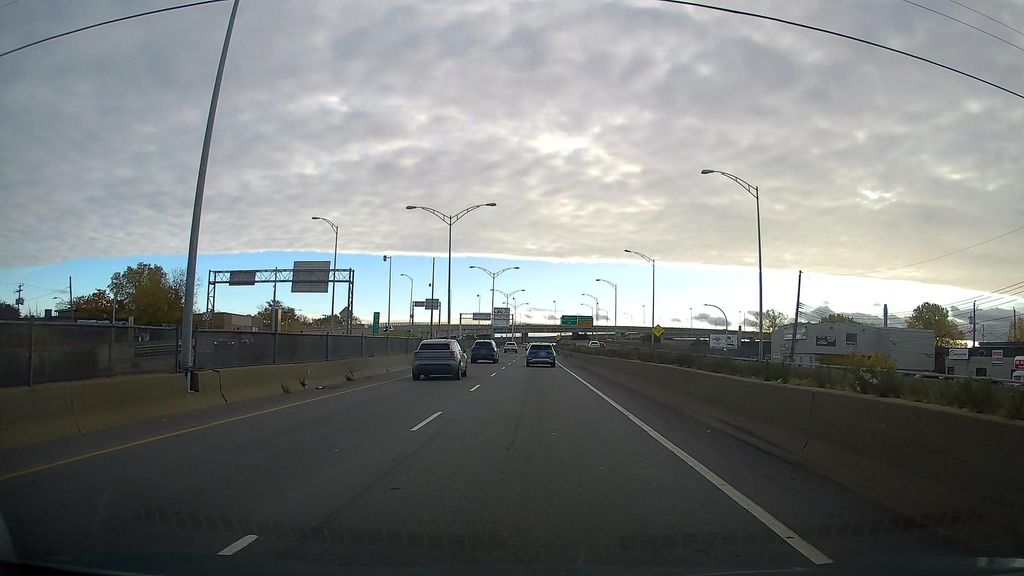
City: montreal